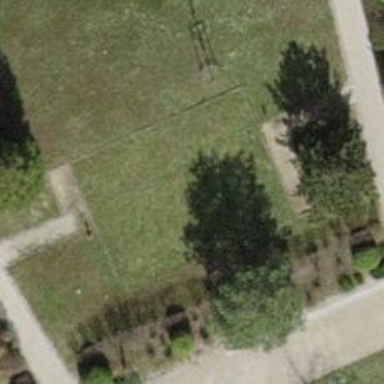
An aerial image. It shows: Playground area for leisure activities on the land.